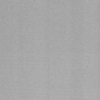
Label: dusty